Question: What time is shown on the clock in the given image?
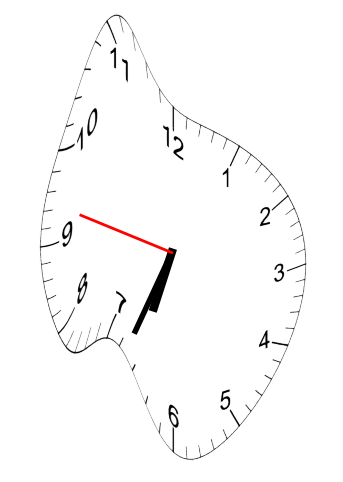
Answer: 06:33:47